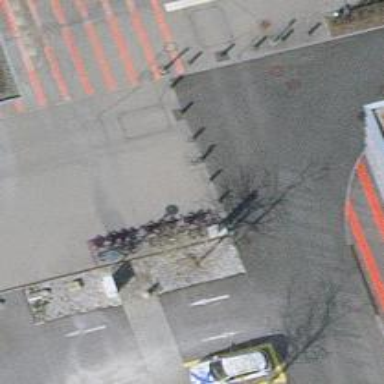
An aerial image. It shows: Bicycle rental facility.